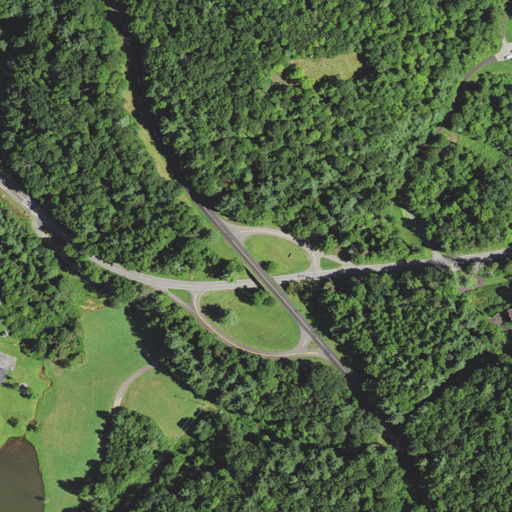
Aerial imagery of gap in North Carolina named Horse Gap containing deciduous forest, mixed forest, open development, pasture, low intensity development, medium intensity development, grassland, and shrub